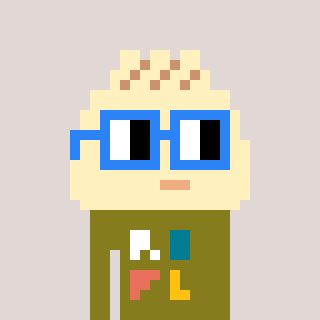
a pixel art character with square blue glasses, a porkbao-shaped head and a gunk-colored body on a warm background